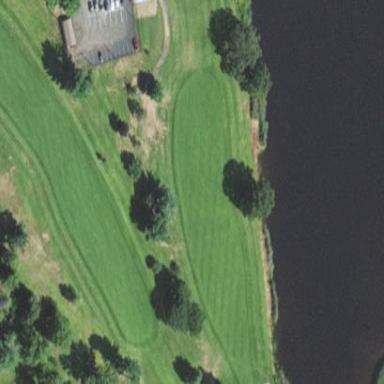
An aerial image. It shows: Grassy golf fairway.